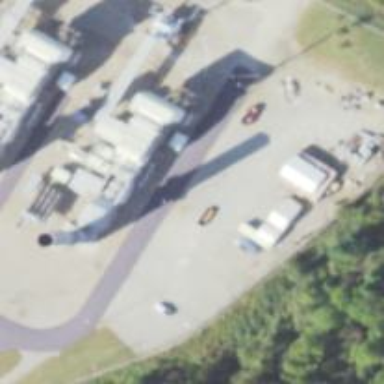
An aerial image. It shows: Gas turbine generator powered by gas.